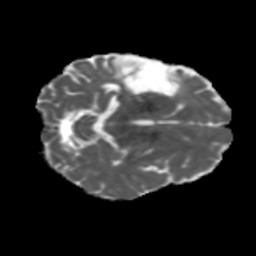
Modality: MD
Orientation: axial
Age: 36
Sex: female
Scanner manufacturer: siemens
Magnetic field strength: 3 T
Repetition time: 5.47 s
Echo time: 0.0854 s